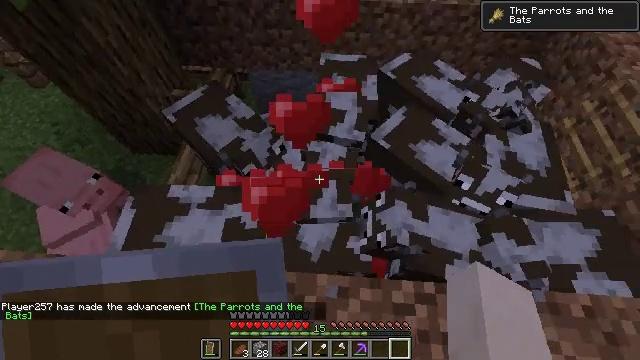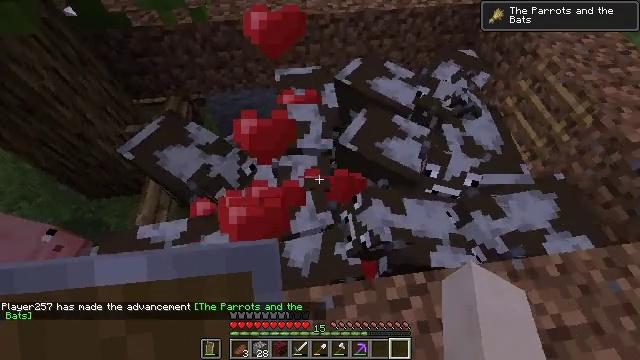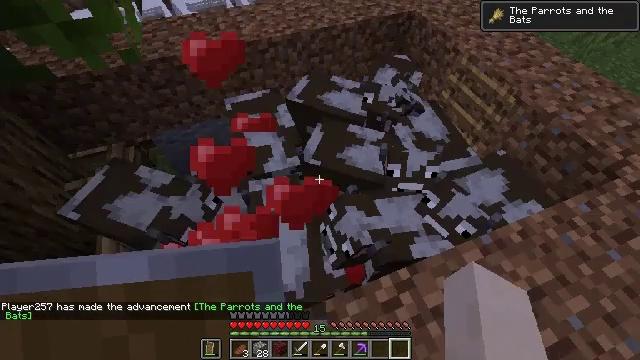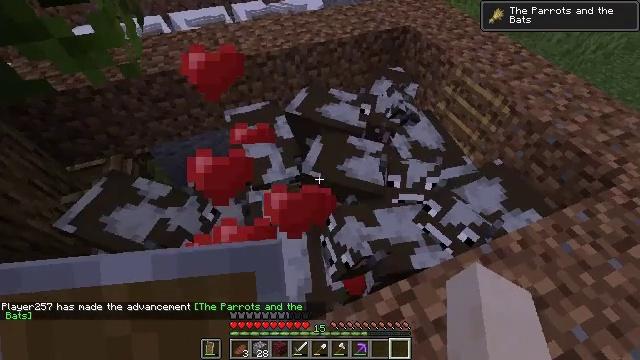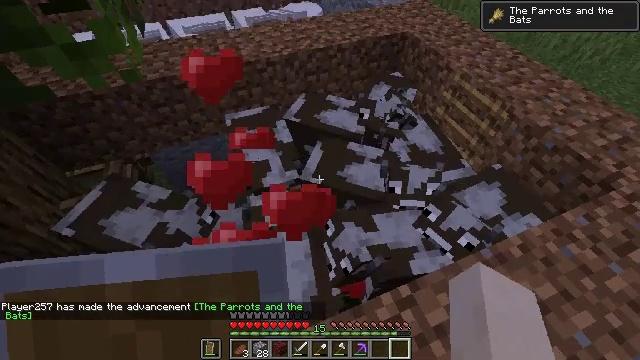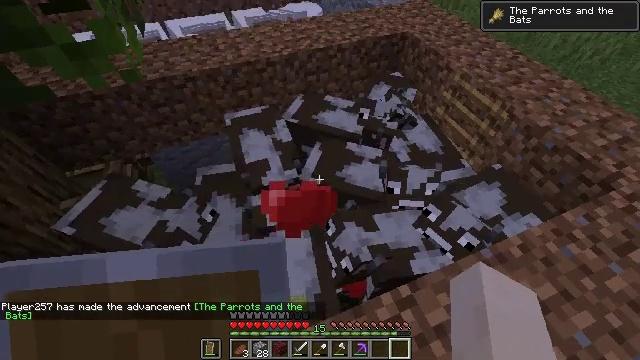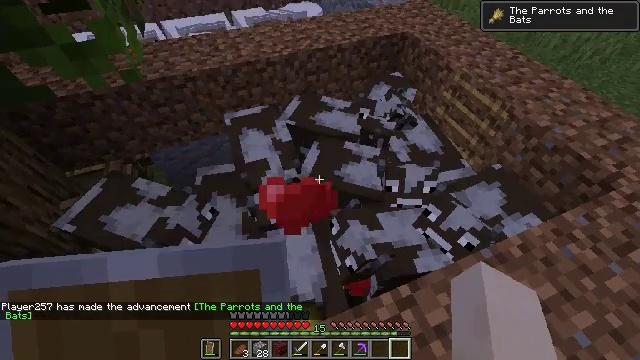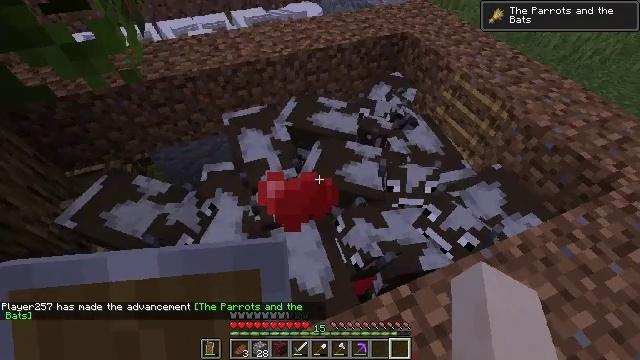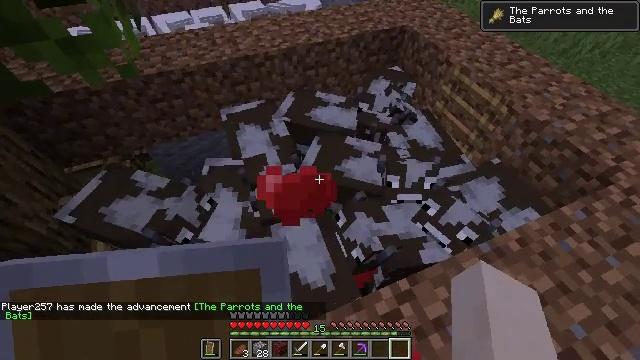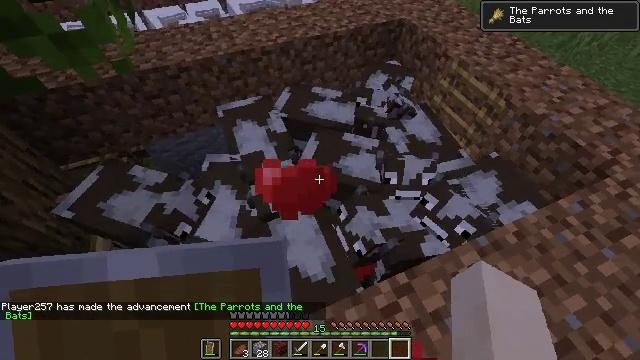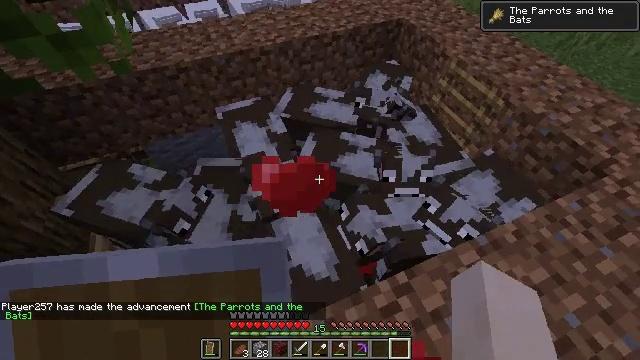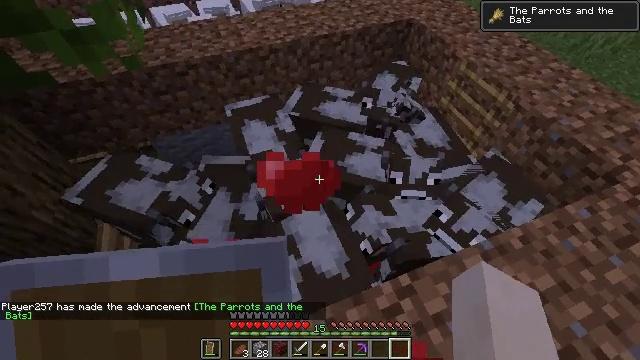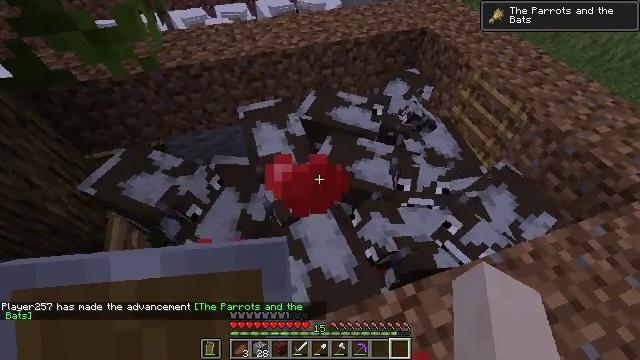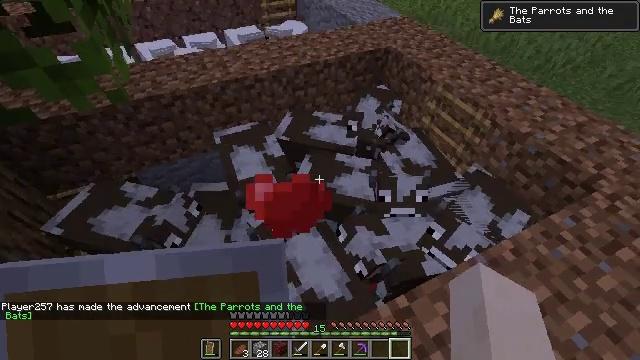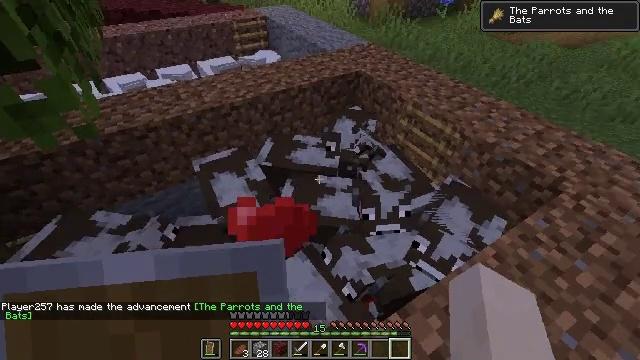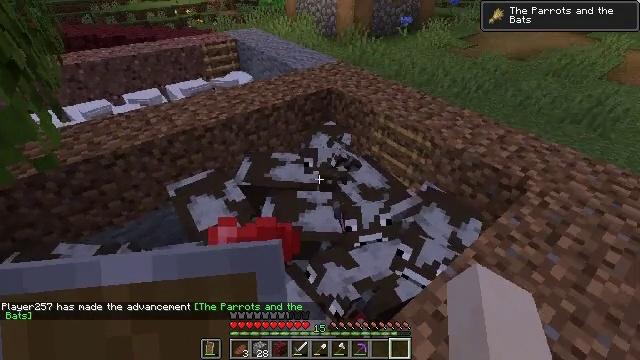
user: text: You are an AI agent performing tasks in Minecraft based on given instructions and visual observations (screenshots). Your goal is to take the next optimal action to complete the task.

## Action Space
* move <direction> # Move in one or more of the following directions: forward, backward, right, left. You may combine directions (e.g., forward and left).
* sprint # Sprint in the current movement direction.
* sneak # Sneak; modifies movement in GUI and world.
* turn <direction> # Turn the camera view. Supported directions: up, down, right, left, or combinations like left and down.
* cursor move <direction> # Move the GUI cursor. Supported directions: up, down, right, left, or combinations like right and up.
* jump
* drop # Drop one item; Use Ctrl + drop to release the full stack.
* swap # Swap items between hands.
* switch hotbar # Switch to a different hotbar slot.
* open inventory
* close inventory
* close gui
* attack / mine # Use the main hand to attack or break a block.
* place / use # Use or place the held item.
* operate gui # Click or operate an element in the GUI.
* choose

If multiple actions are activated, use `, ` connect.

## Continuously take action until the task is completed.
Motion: motion action
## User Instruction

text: Destroy the wheat to collect it.
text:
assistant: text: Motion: turn right and up
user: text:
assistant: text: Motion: turn right and up
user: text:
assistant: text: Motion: turn up
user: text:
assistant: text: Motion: turn up
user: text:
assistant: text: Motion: no_op
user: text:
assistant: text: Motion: no_op
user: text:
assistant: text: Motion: no_op
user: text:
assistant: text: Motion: turn down
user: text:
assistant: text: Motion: turn down
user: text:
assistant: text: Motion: no_op
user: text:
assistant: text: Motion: turn left
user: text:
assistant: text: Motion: turn left and up
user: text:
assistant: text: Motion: turn right and up
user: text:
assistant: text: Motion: turn right and up
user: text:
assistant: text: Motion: turn right and up
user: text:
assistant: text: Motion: turn right and up
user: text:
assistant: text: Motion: turn right and up
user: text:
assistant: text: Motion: turn right and up
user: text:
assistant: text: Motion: turn right and up
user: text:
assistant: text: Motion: turn right
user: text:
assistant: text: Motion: turn right
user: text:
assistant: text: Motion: turn right
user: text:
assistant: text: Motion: turn right
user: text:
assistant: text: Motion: turn right and up
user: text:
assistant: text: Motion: turn right and up
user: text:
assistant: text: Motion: turn right
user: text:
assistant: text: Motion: move forward
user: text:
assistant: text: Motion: move forward
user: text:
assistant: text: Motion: move forward
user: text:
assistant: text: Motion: no_op